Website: walmart
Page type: cart
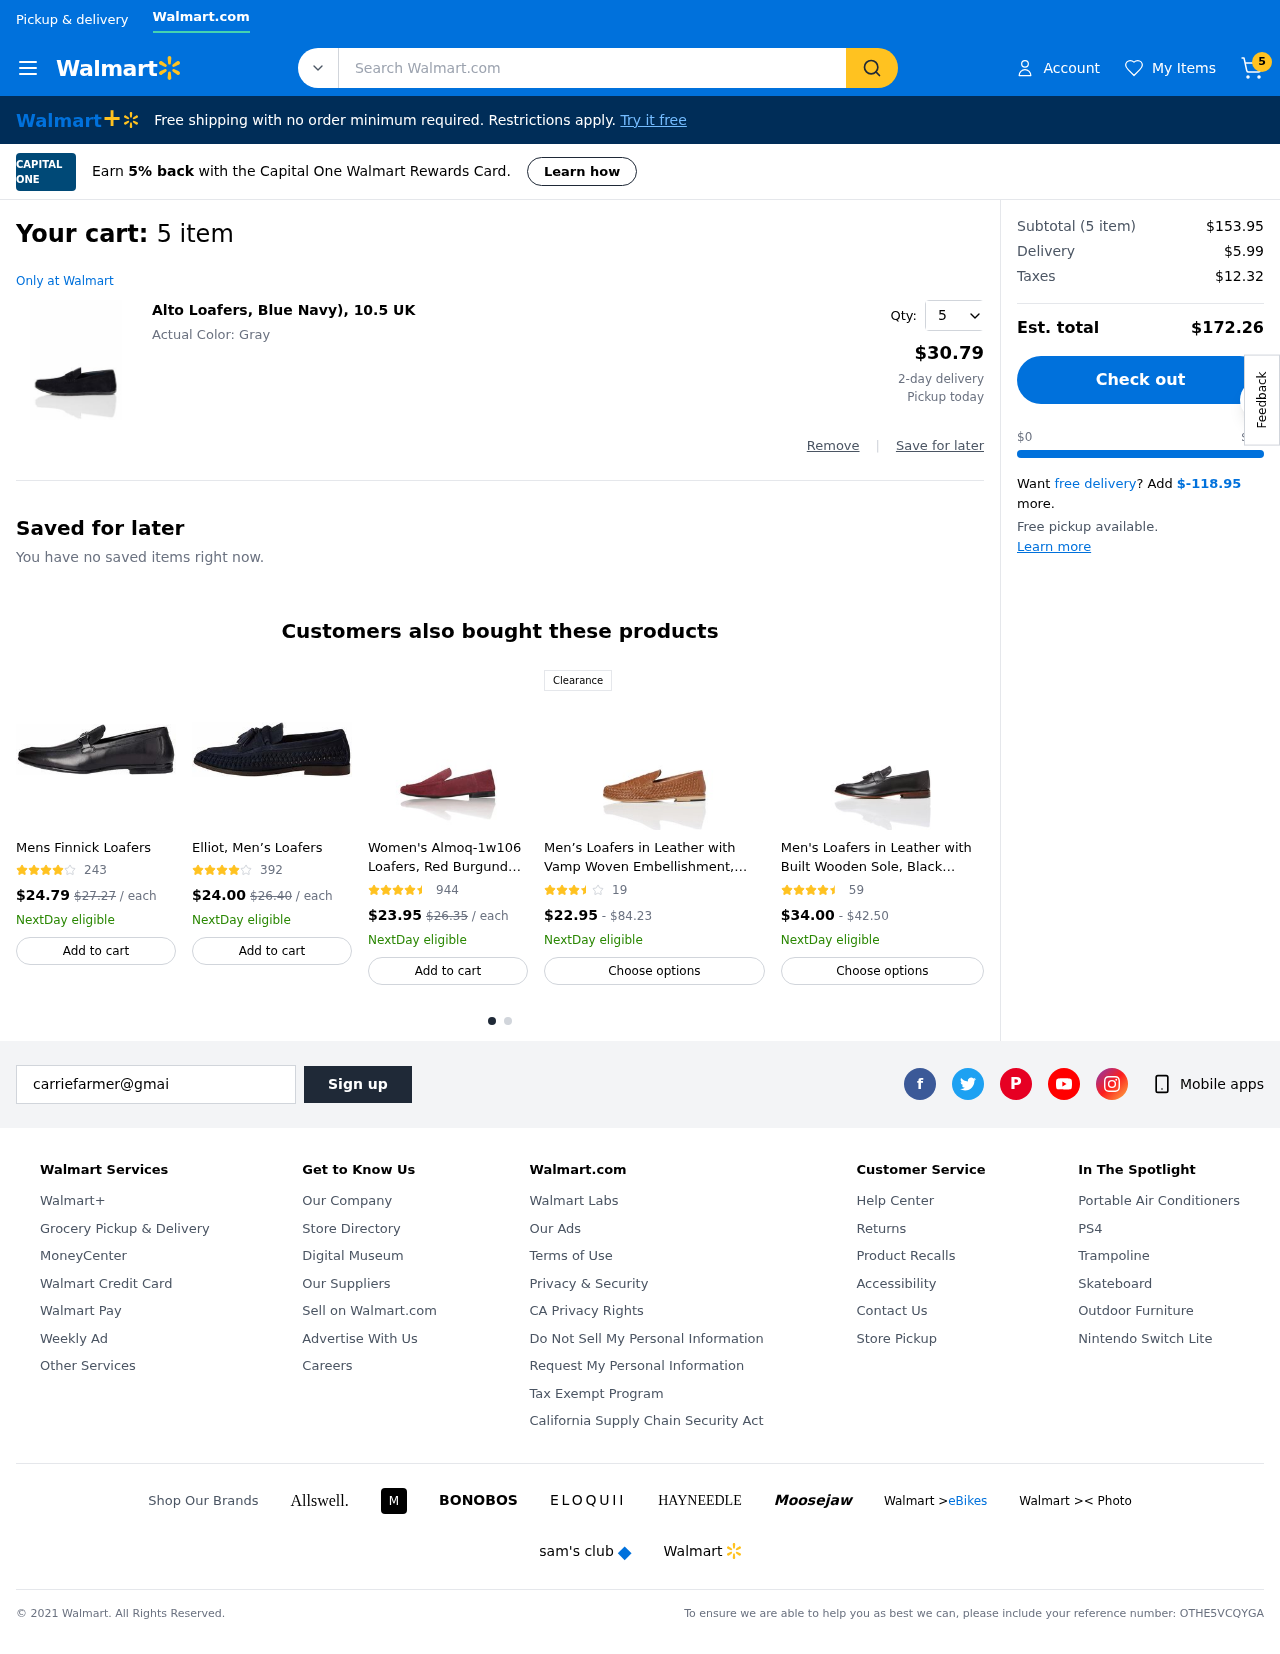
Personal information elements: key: PII_EMAIL
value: carriefarmer@gmail.com
Product elements: key: PRODUCT1_NAME
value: Alto Loafers, Blue Navy), 10.5 UK
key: PRODUCT1_PRICE
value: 30.79
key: PRODUCT1_QUANTITY
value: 5
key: PRODUCT2_NAME
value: Mens Finnick Loafers
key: PRODUCT2_NUM_RATINGS
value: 243
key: PRODUCT2_PRICE
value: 24.79
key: PRODUCT3_NAME
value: Elliot, Men’s Loafers
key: PRODUCT3_NUM_RATINGS
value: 392
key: PRODUCT3_PRICE
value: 24
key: PRODUCT4_NAME
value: Women's Almoq-1w106 Loafers, Red Burgundy, 8 US
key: PRODUCT4_NUM_RATINGS
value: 944
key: PRODUCT4_PRICE
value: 23.95
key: PRODUCT5_NAME
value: Men’s Loafers in Leather with Vamp Woven Embellishment, Brown (Tan), 7 UK
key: PRODUCT5_NUM_RATINGS
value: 19
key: PRODUCT5_PRICE
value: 22.95
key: PRODUCT6_NAME
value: Men's Loafers in Leather with Built Wooden Sole, Black (Black), 10.5 UK
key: PRODUCT6_NUM_RATINGS
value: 59
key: PRODUCT6_PRICE
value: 34
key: PRODUCT2_ORIGINAL_PRICE
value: $27.27
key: PRODUCT3_ORIGINAL_PRICE
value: $26.40
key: PRODUCT4_ORIGINAL_PRICE
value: $26.35
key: PRODUCT5_PRICE_MAX
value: $84.23
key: PRODUCT6_PRICE_MAX
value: $42.50
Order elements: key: ORDER_NUM_ITEMS
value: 5
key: ORDER_NUM_ITEMS
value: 5 item
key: ORDER_SUBTOTAL
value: $153.95
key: ORDER_SHIPPING_COST
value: $5.99
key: ORDER_TAX
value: $12.32
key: ORDER_TOTAL
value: $172.26
Search elements: key: HEADER_SEARCH
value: Search Walmart.com